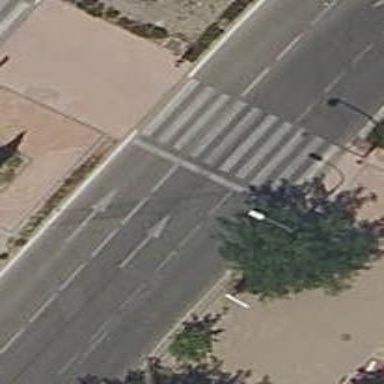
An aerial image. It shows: Zebra crossing on the road.